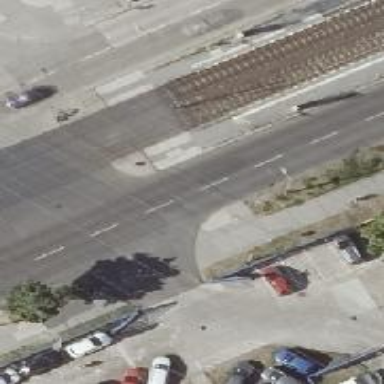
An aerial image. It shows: Unmarked road crossing.